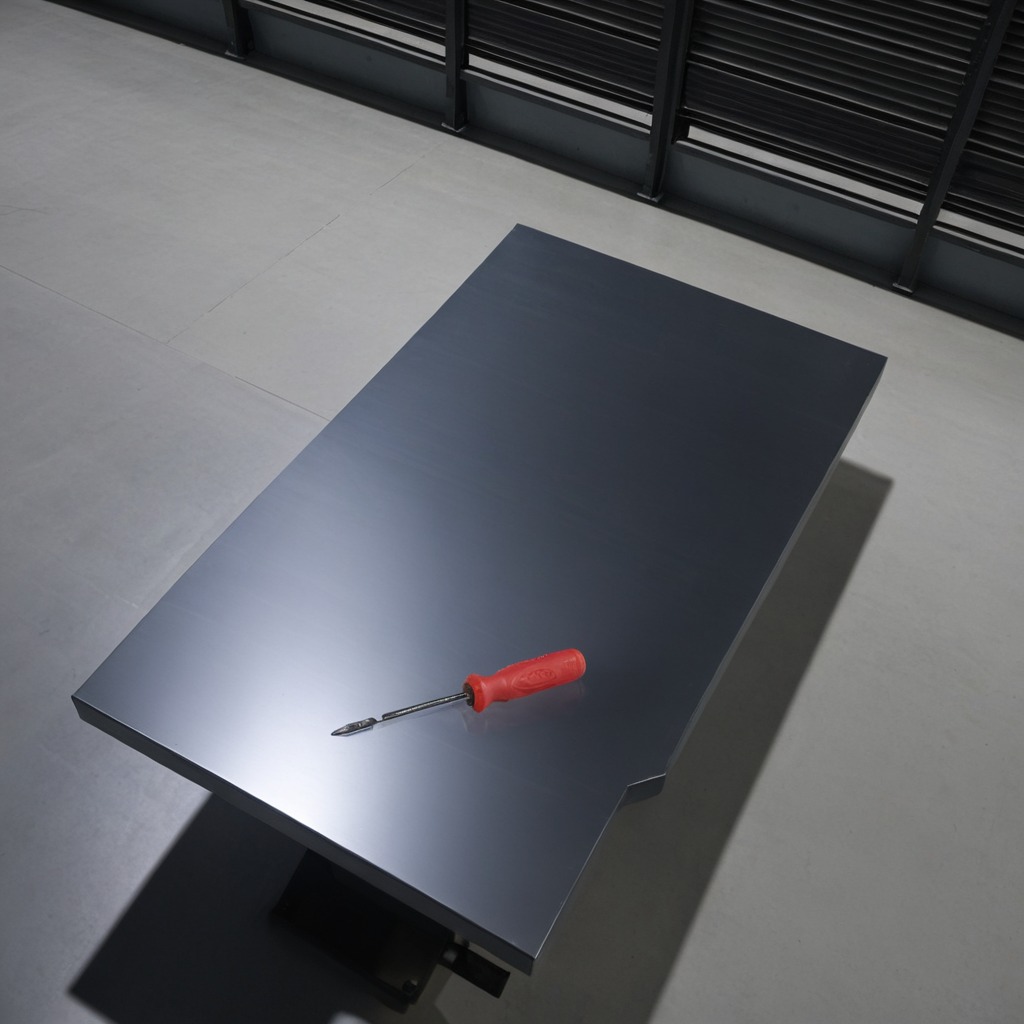
A screwdriver is lying on the clean empty table in the basement in the evening.